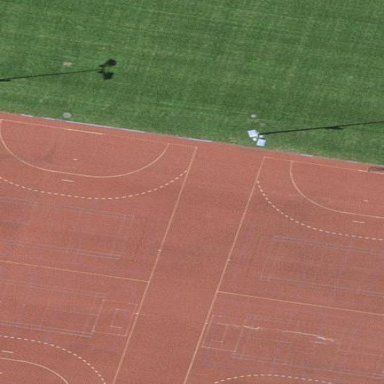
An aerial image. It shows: Multi-sport pitch with tartan surface for leisure activities.